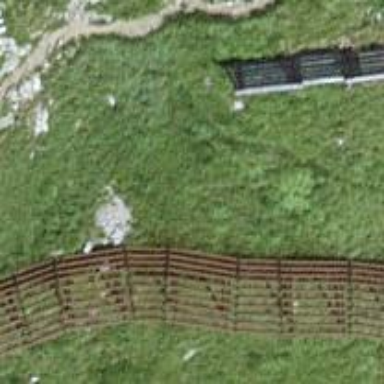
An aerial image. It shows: Structure designed for avalanche protection.